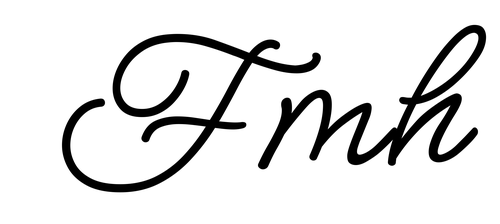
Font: MeowScript-Regular